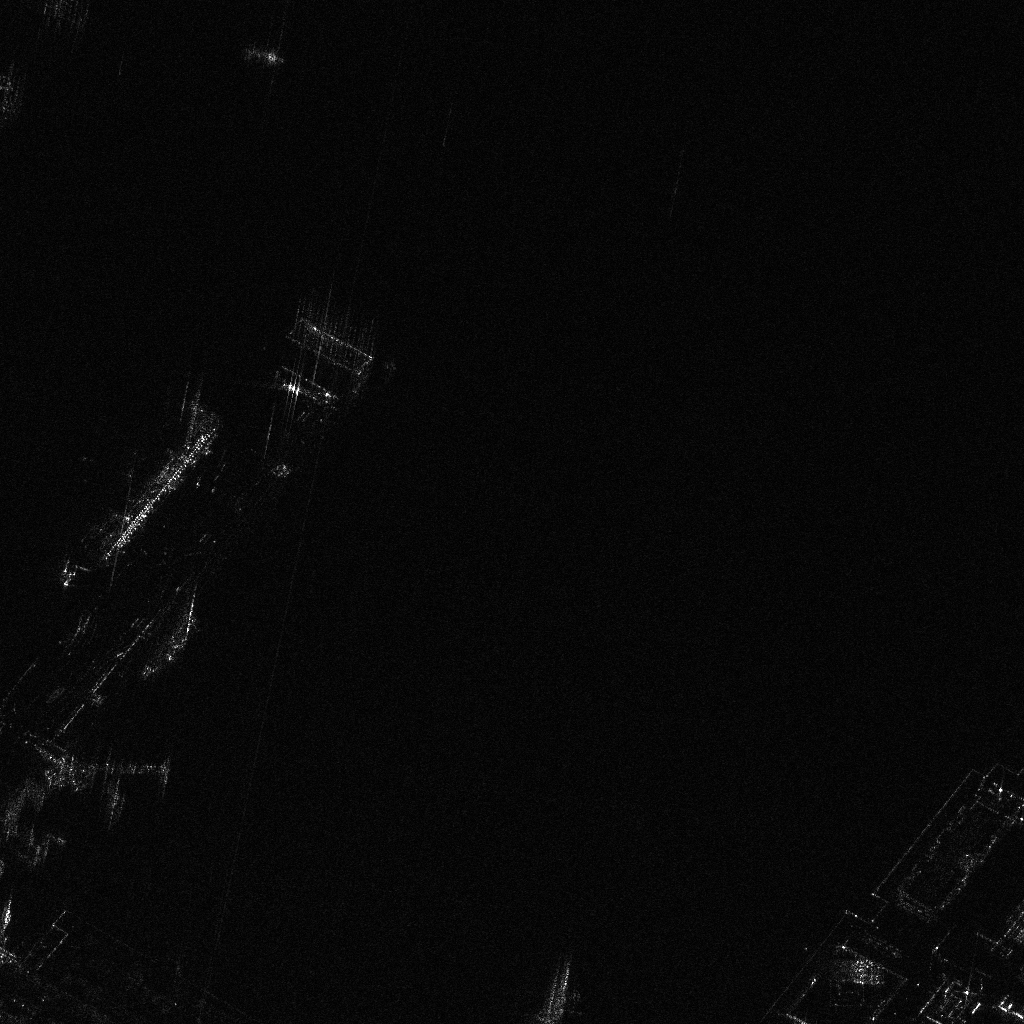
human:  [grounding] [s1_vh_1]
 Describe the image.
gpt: In the satellite image, there is  <ref>1 medium cell-container </ref> <box>[[14, 39, 16, 55, 40]]</box> located at left,  <ref>1 large container </ref> <box>[[15, 58, 18, 66, 38]]</box> located at left,  <ref>1 medium container </ref> <box>[[23, 4, 27, 6, 20]]</box> located at top left.